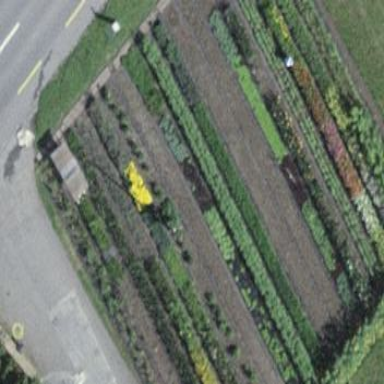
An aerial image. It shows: Area designated for allotments.